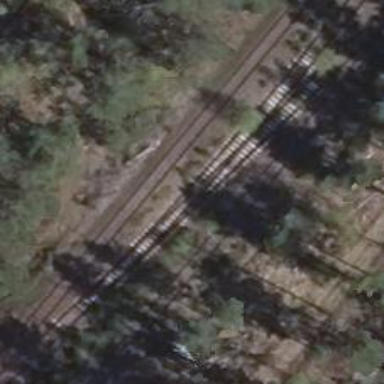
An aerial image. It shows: Railway track.